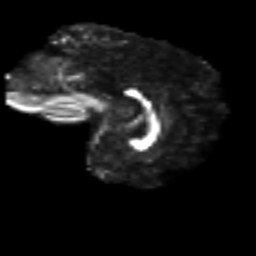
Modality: FA
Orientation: sagittal
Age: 32
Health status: ill
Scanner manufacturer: philips
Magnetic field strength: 3 T
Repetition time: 9 s
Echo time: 0.127 s